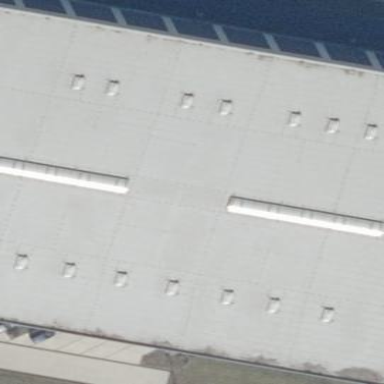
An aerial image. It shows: Industrial building.